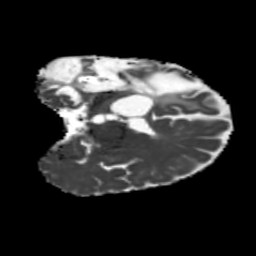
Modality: MD
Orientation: coronal
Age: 46
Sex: male
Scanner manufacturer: siemens
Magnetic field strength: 3 T
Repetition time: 5.25 s
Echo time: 0.08 s